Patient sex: M
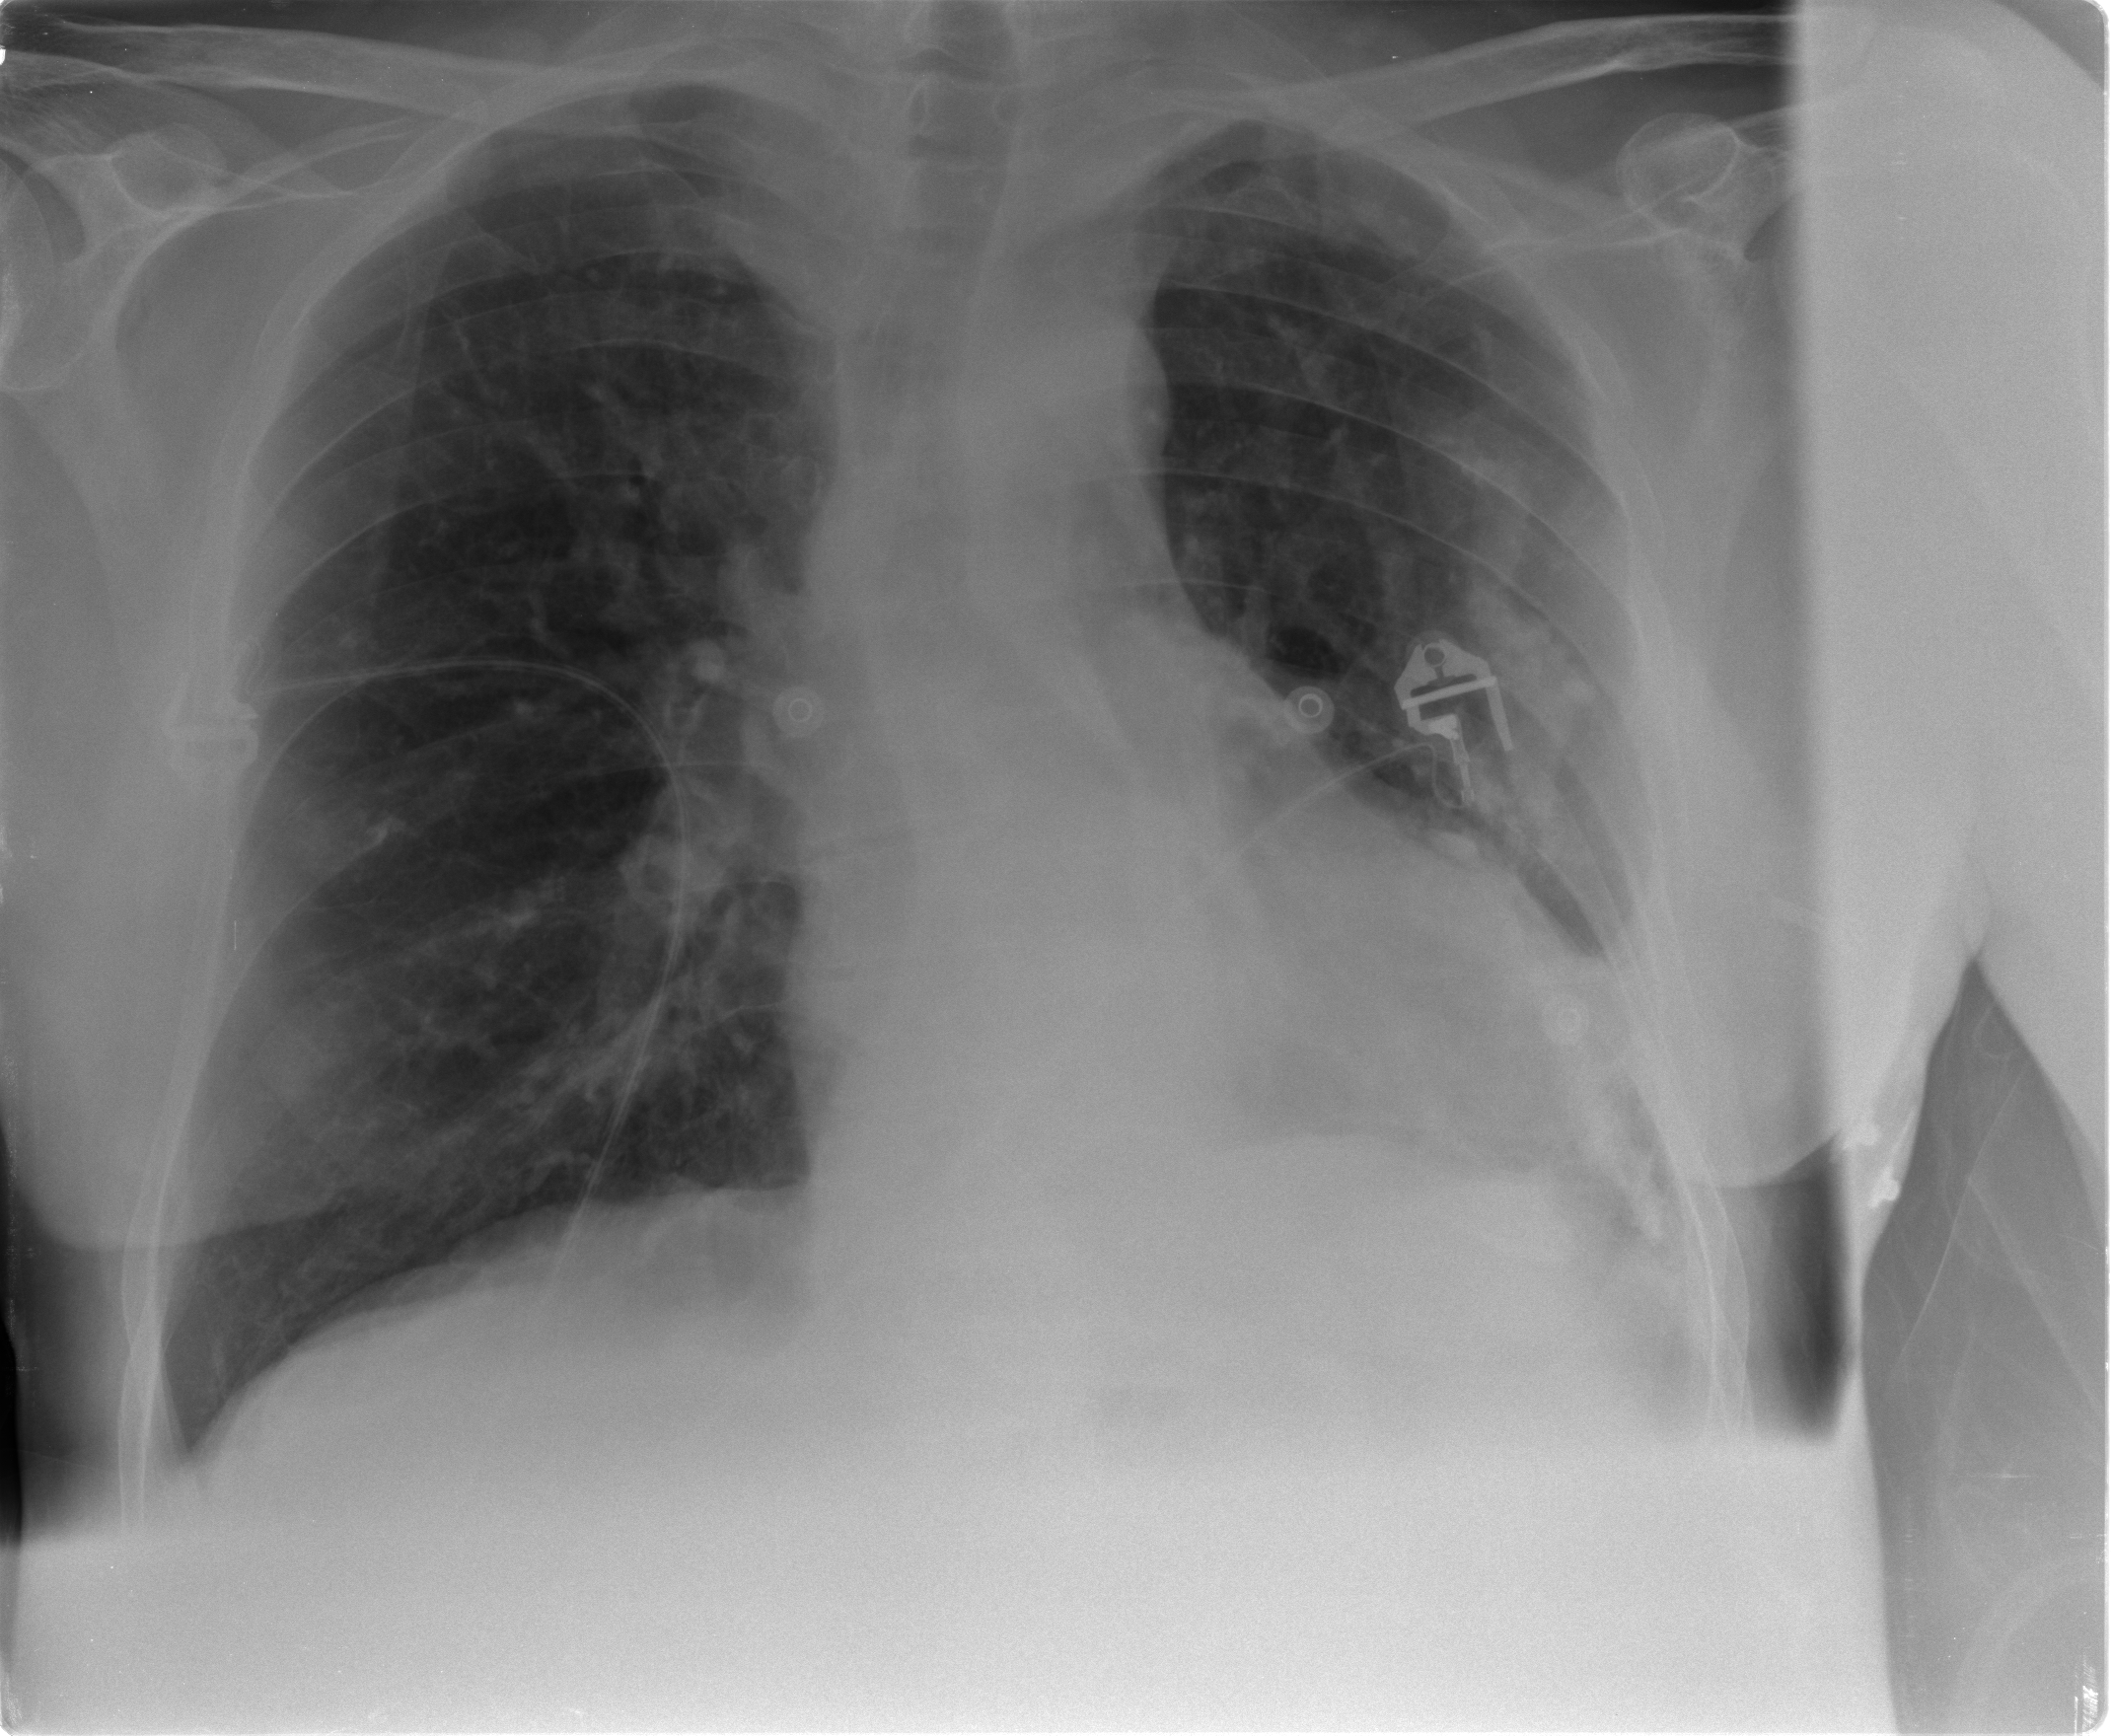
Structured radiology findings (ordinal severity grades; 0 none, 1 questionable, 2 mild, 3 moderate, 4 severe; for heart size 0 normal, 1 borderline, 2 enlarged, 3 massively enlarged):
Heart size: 2
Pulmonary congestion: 2
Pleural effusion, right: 0
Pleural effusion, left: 0
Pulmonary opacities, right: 0
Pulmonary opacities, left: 0
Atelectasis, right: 0
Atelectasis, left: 2